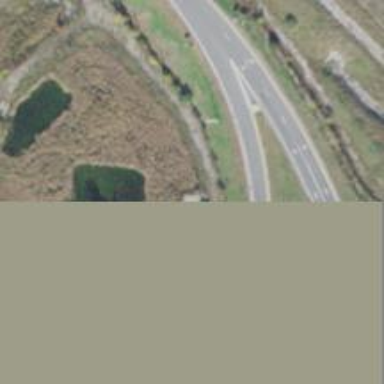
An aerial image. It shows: Asphalt motorway link.